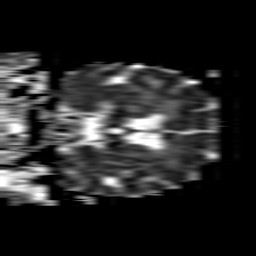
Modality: ADC
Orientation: coronal
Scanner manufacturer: philips
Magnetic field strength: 1.5 T
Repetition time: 3.534 s
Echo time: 0.06922 s